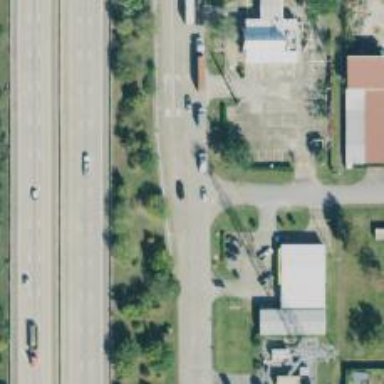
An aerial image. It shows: Secondary road with frontage road alongside.